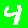
Digit: 4